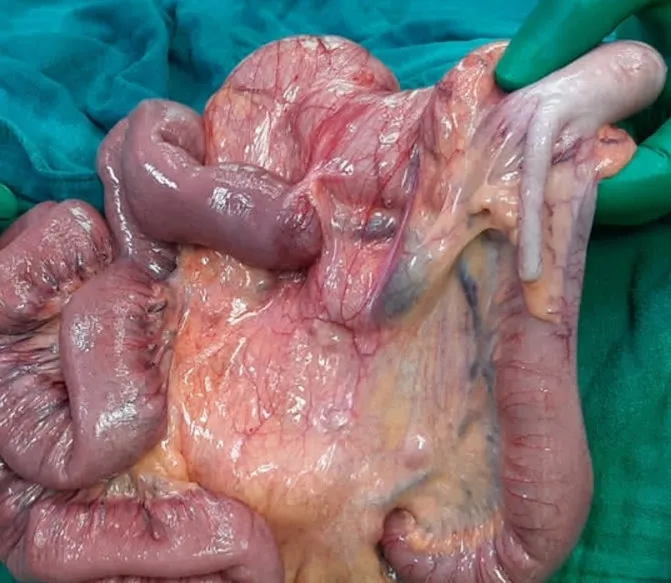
intraoperative image showing intestinal malrotation.
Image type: medical_photograph (other_medical_photograph)